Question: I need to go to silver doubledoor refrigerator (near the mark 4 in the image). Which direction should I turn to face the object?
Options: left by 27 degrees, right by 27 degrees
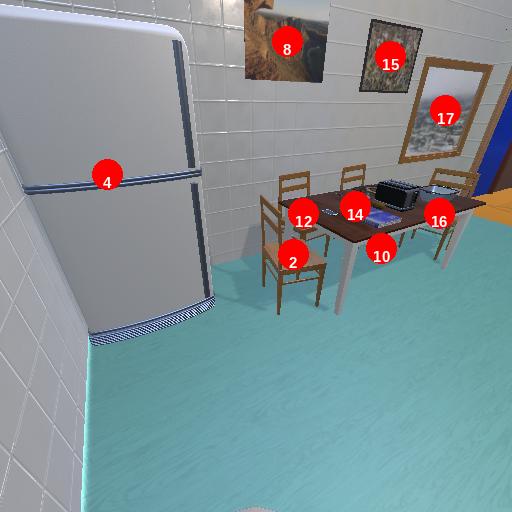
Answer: left by 27 degrees